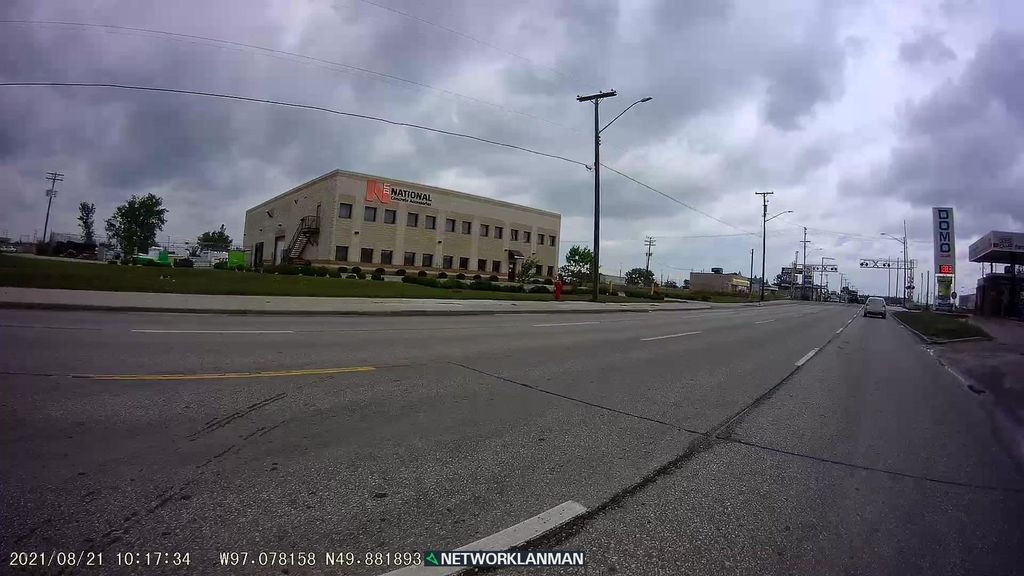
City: winnipeg